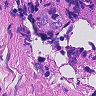
Metastatic tissue present: no